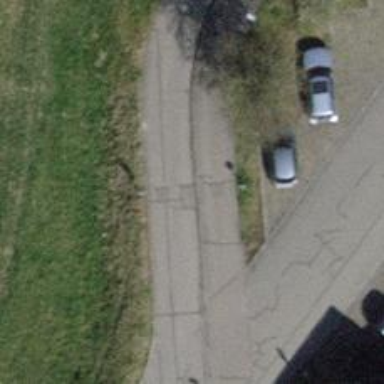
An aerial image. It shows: Bollard barrier.